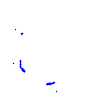
Particle: proton